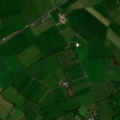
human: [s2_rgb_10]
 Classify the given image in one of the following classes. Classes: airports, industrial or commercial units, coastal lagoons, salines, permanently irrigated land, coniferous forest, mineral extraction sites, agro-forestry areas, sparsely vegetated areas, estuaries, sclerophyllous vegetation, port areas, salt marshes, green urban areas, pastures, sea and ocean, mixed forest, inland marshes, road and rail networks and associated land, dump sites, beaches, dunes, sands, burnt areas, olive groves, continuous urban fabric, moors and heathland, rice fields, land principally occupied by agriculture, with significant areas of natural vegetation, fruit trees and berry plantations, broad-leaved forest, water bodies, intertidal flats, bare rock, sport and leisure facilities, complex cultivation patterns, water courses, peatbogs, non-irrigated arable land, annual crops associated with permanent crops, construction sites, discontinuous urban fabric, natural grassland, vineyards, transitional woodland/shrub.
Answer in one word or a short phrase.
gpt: non-irrigated arable land, pastures